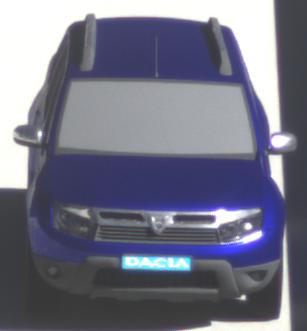
Make: Dacia
Model: Duster dCi 110 FAP
Detailed model: Duster (I)
Model produced from: 2010/06
Model produced until: 2013/11
Doors: 5
Color: blue
Road condition: dry road
Daytime: morning or afternoon
Contrast: high contrast